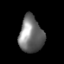
Tissue: lung
Cell type: Epithelial cells
Senescence score: 0.1176
Nuclear area (px): 853
Mean DAPI intensity: 115.812